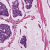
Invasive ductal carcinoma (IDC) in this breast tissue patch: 1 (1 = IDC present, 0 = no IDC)